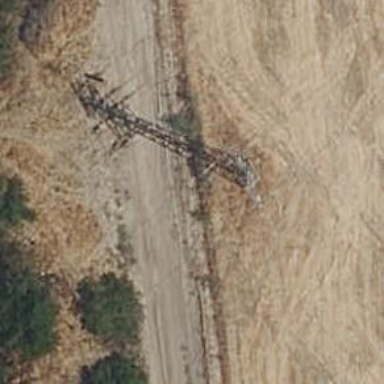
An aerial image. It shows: Lattice structure tower used for power transmission.